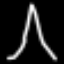
Label: The Eiffel Tower